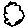
Label: cloud